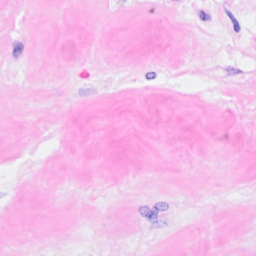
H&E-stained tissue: Breast